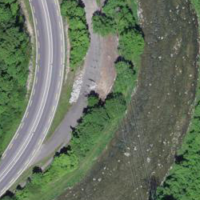
EUNIS habitat code: 15
Species observed at this site:
Geum urbanum
Fraxinus excelsior
Fagus sylvatica